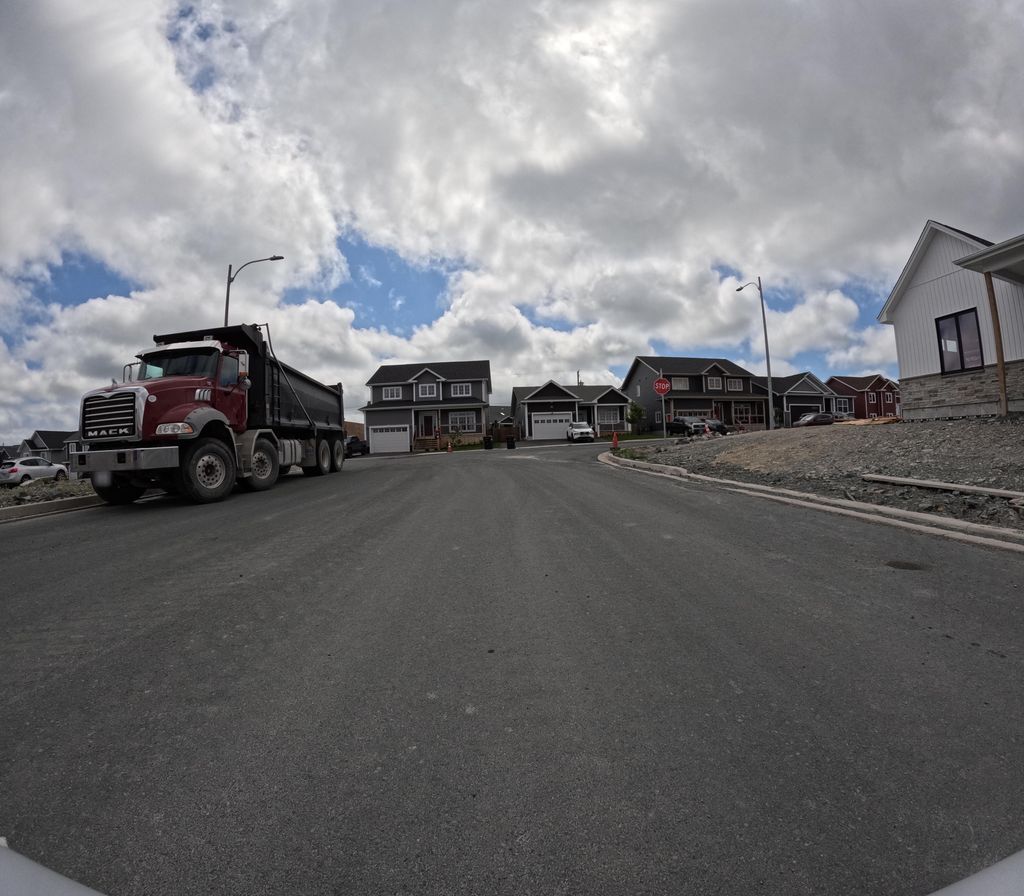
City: st_johns